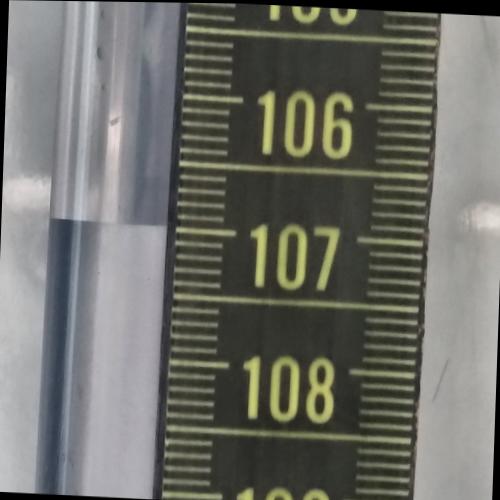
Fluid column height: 107.0 cm